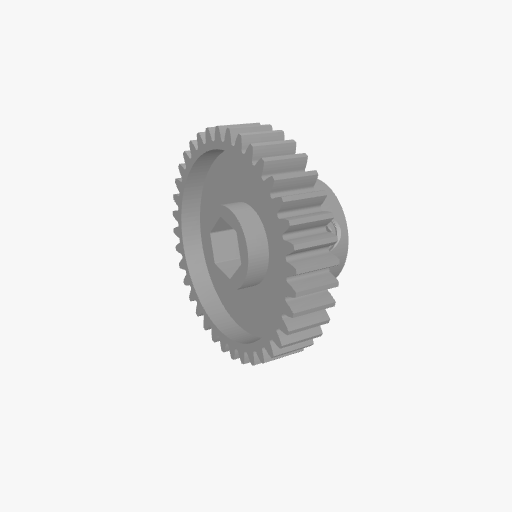
Part: PinionGear8RID36T